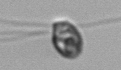
Label: flagellate_morphotype1